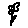
Label: flower